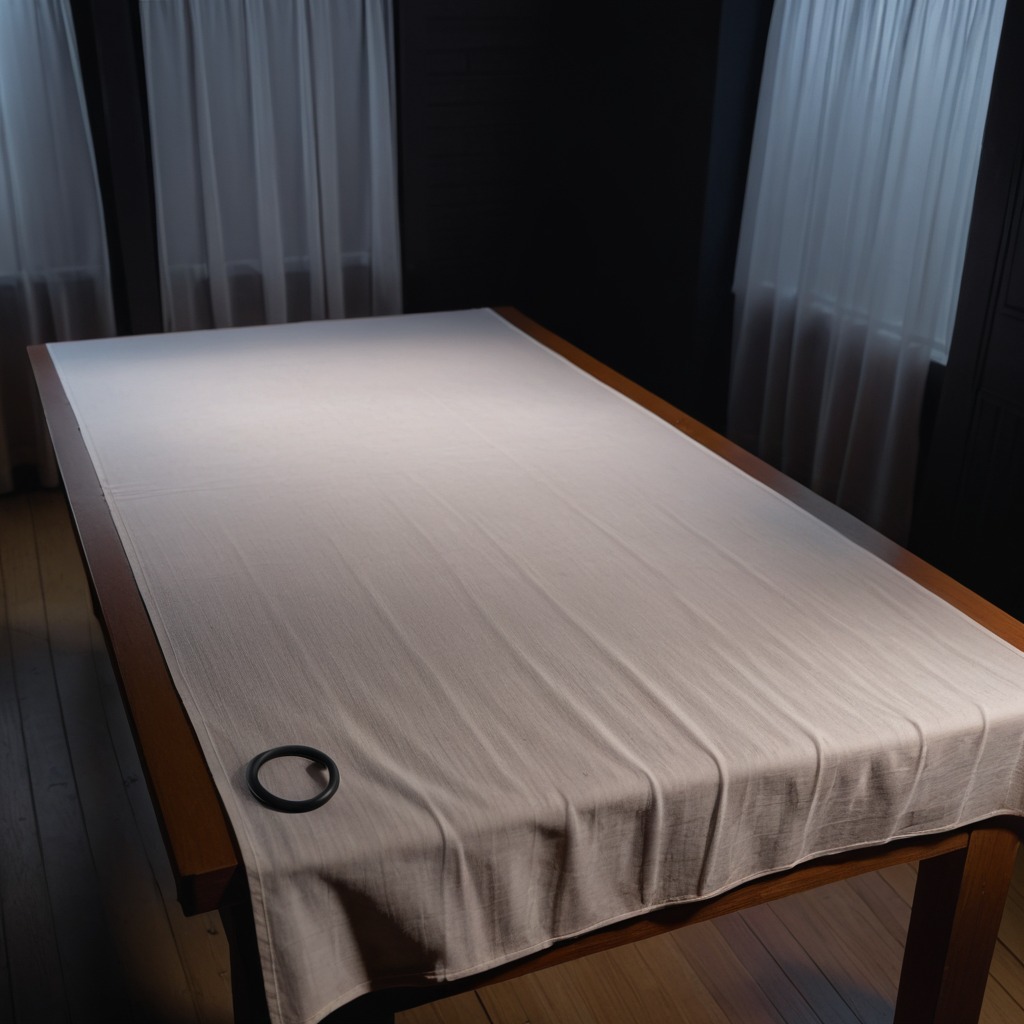
A rubber O-ring lies on the wooden table inside a workshop at night.